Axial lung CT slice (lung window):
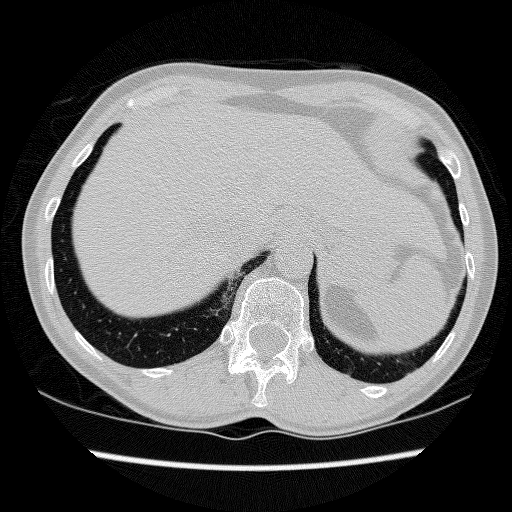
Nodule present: no